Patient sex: M
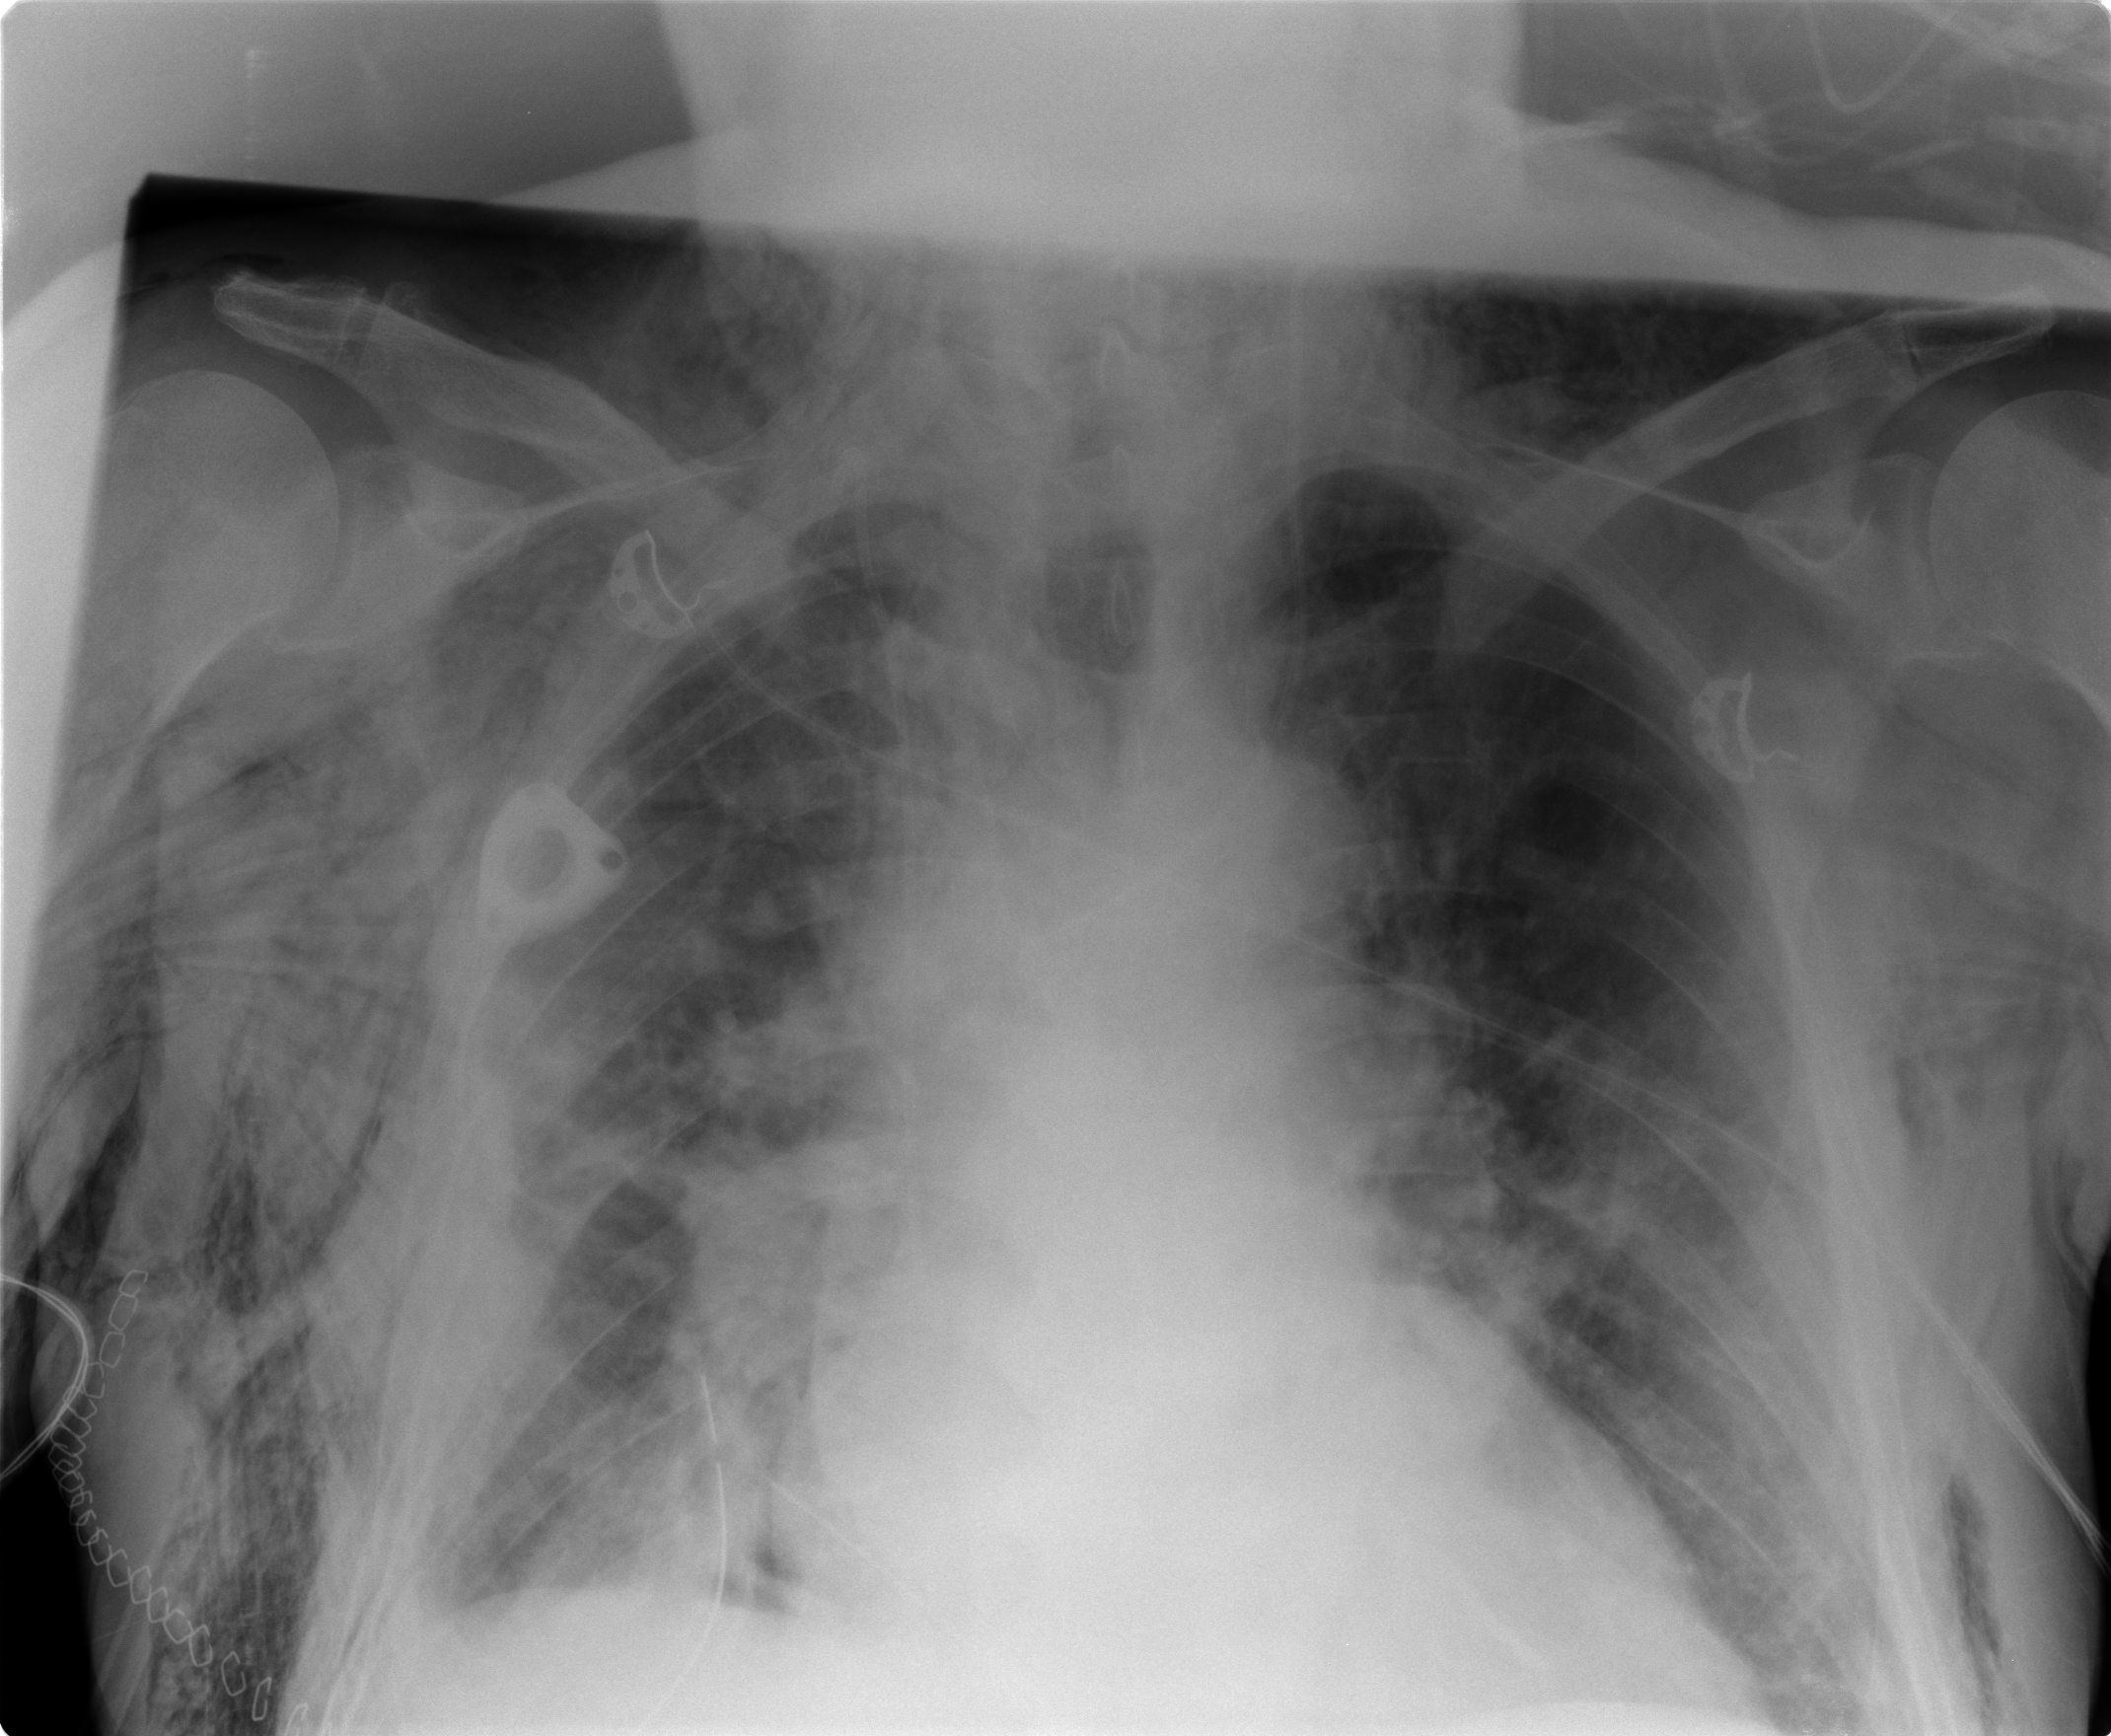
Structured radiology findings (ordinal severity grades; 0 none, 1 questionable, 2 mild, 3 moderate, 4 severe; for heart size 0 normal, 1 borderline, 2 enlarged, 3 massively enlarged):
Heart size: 2
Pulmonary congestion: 0
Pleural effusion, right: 2
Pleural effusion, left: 0
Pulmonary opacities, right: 2
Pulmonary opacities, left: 0
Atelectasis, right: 2
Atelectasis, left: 2